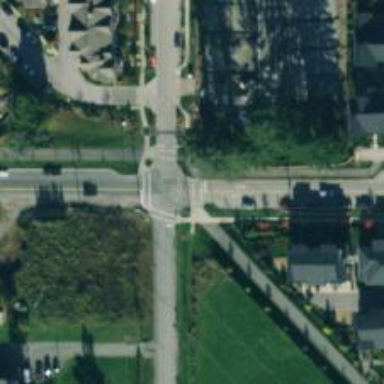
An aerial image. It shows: Footway crossing with marked lines on the asphalt surface.